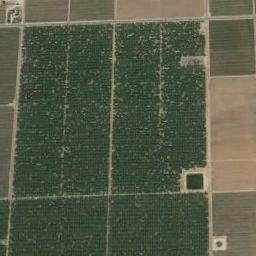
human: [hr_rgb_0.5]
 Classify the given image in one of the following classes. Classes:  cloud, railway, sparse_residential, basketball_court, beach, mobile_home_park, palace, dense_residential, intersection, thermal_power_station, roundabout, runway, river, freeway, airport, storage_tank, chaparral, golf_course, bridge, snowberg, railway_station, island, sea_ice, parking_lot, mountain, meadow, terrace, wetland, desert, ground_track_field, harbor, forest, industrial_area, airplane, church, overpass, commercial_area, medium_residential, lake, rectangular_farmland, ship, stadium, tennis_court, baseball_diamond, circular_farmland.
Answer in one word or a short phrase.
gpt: rectangular_farmland